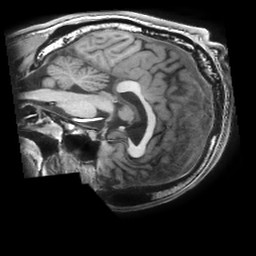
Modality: T1w
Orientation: sagittal
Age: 37
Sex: male
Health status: healthy
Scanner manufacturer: ge
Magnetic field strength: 3 T
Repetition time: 0.008268 s
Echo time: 0.003108 s